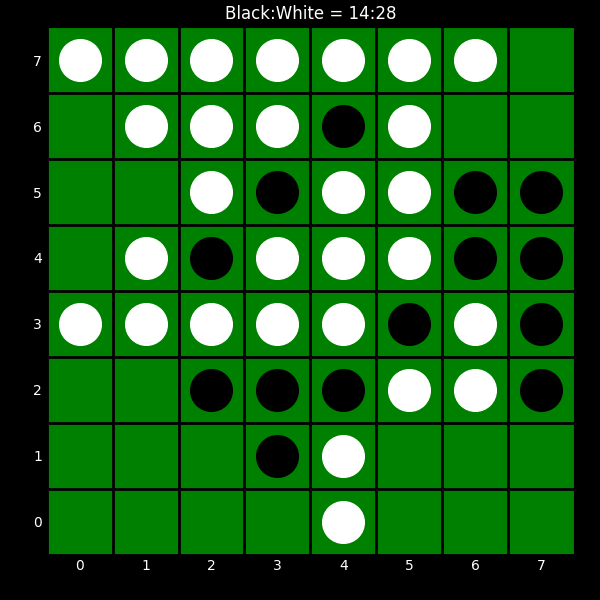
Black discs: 14
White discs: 28